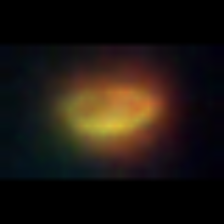
Taxon: Unknown_phyto
Group: Unknown